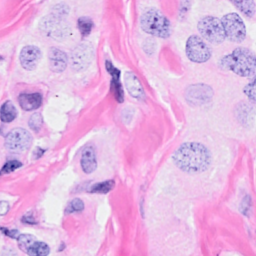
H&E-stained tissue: Breast